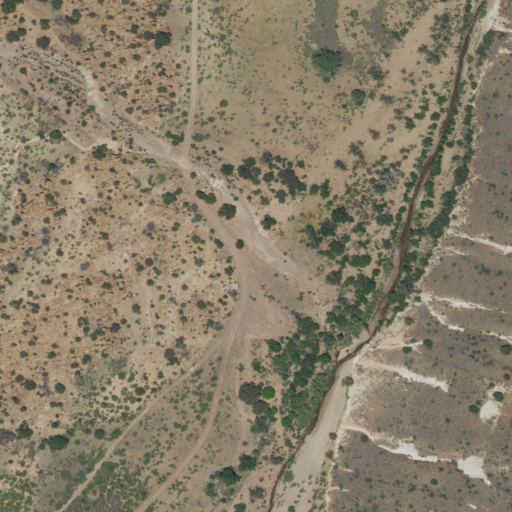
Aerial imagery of valley in New Mexico named Martin Canyon containing shrub, evergreen forest, and grassland